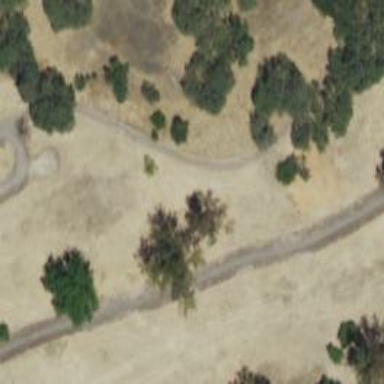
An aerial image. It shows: Service road designated as golf cart path.